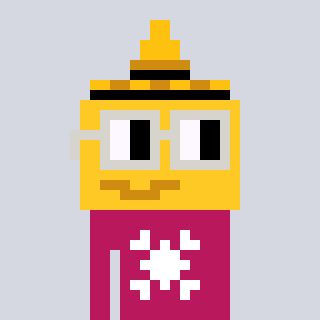
a pixel art character with square light gray glasses, a mustard-shaped head and a darkpink-colored body on a cool background